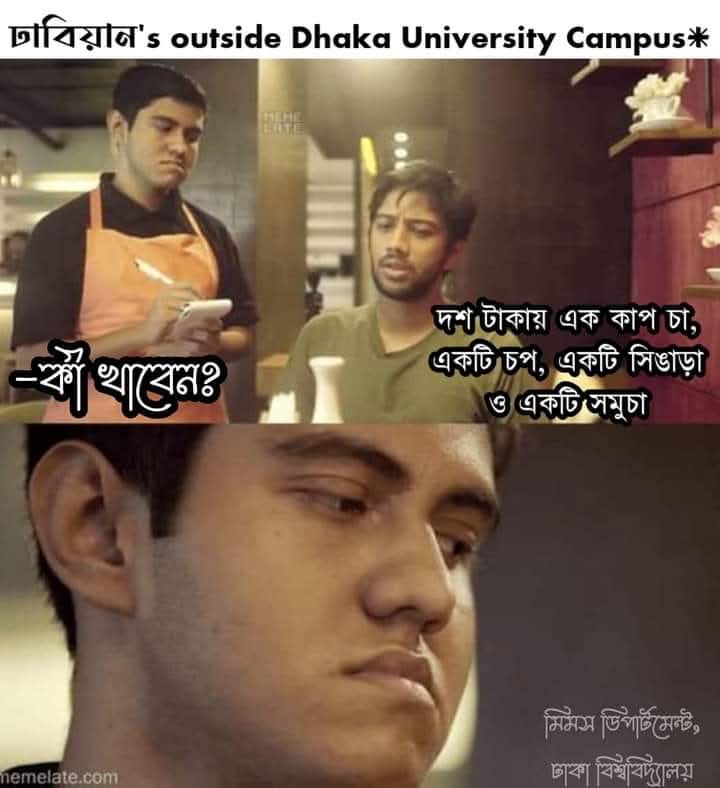
Text: ঢাবিয়ান's outside Dhaka University Campus*
-কী খাবেন?
দশ টাকায় এক কাপ চা, একটি চপ, একটি সিঙাড়া ও একটি সমুচা

Label: Non Hate